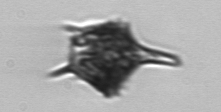
Label: Amylax